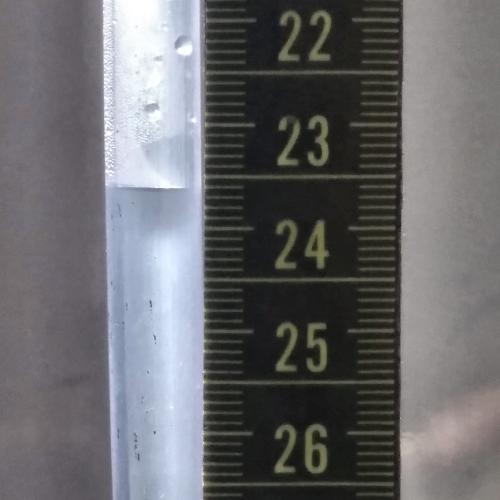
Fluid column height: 23.6 cm